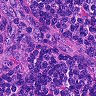
Metastatic tissue present: no